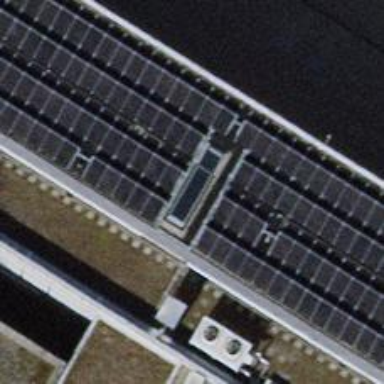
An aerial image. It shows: Solar power generator utilizing photovoltaic technology with solar photovoltaic panels.